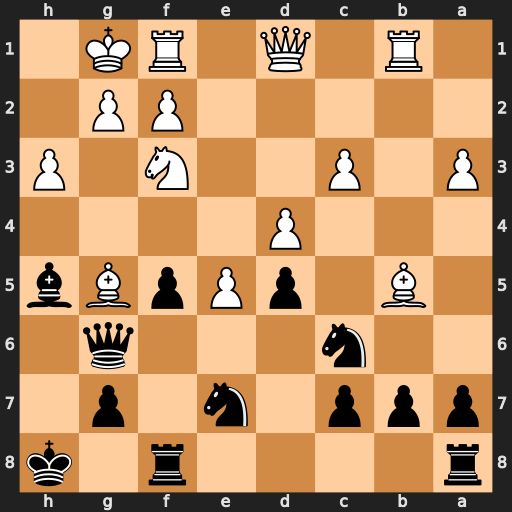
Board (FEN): r4r1k/ppp1n1p1/2n3q1/1B1pPpBb/3P4/P1P2N1P/5PP1/1R1Q1RK1
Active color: b
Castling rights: -
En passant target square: -
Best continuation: Bxf3 Qxf3 Qxg5